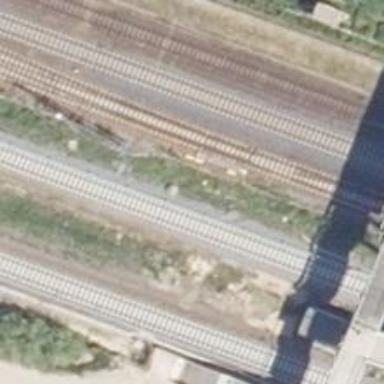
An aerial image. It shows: Railway switch with turnout to the right.